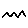
Label: zigzag